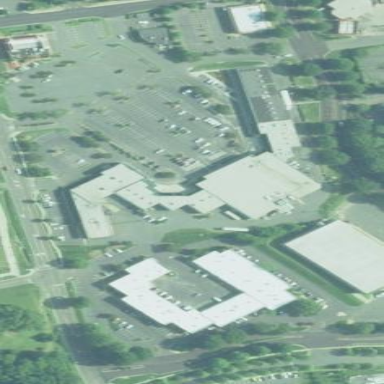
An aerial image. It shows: Retail building.